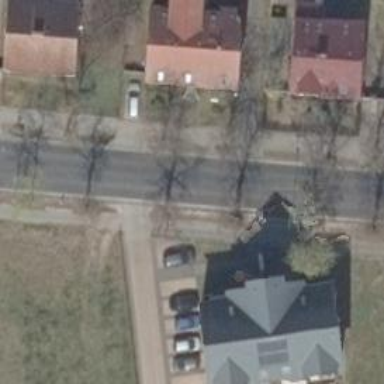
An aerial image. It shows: Driveway.